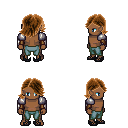
a pixel art fantasy rpg character, male body template, human, dark skin, steel arm armor, teal pants, brown swoop hairstyle, cloth bracers, ghillies, four views (front, back, left, right), 2x2 character sprite sheet, small pixel art, hard edges, no anti-aliasing